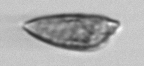
Label: Prorocentrum_dentatum